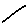
Label: line